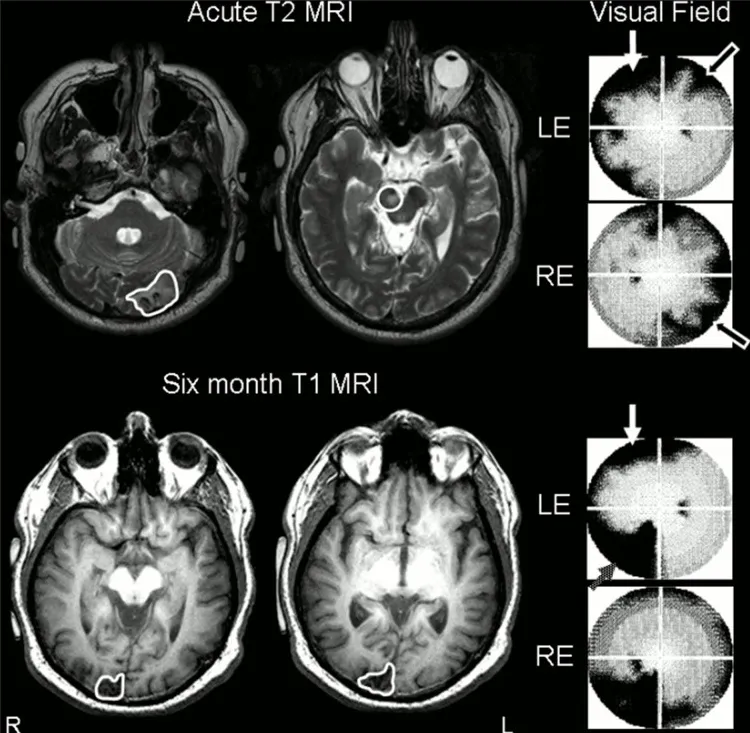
Stroke sites and corresponding visual field deficits on perimetry. Top Row: day 8 T2-weighted MRI scan, axial slices (radiological convention, so images are flipped) through occipital cortex showing left acute occipital lesion and demonstrating midbrain lesion (traced or circled in white). Despite the fact that his midbrain lesion was right-sided, the patient had persistent left ptosis, with left lid artifact present on perimetry (white arrow). T2 images are shown as subacute ischemic lesions are difficult to see on T1 images. His right partial homonymous visual deficit can be seen on his perimetric visual field maps (black arrows). Note that perimetric tests were 90. visual field tests. Bottom row: repeat MRI at 6 months, axial T1-weighted slices through occipital lobes, revealed interval infarction in the right occipital pole (traced in white). Lid artifact still present from ptosis (white arrow), but perimetry revealed almost complete resolution of right homonymous deficit despite interval development of partial left inferior quadrantanopia (gray speckled arrow). LE, left eye; RE, right eye.
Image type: radiology (mri)